Aerial crown-view tile of a tropical tree (Barro Colorado Island, Panama), acquired 20241014:
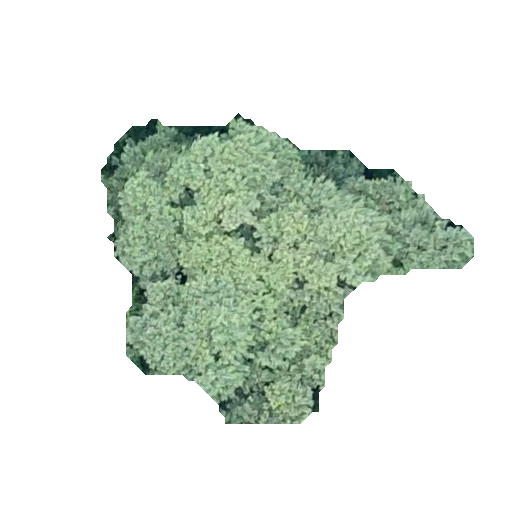
Species: Luehea seemannii
GBIF accepted scientific name: Luehea seemannii
Crown area: 107.454 m²